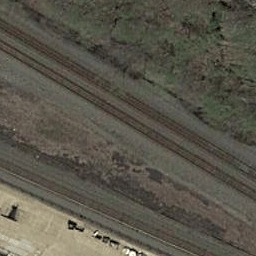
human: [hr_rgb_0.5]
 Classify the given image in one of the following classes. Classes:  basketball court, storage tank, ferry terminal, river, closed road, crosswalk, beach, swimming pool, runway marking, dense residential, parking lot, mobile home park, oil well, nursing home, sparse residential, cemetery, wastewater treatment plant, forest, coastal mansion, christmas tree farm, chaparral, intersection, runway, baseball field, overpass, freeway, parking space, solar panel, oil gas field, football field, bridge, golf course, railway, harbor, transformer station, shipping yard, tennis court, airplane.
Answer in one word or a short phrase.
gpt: railway